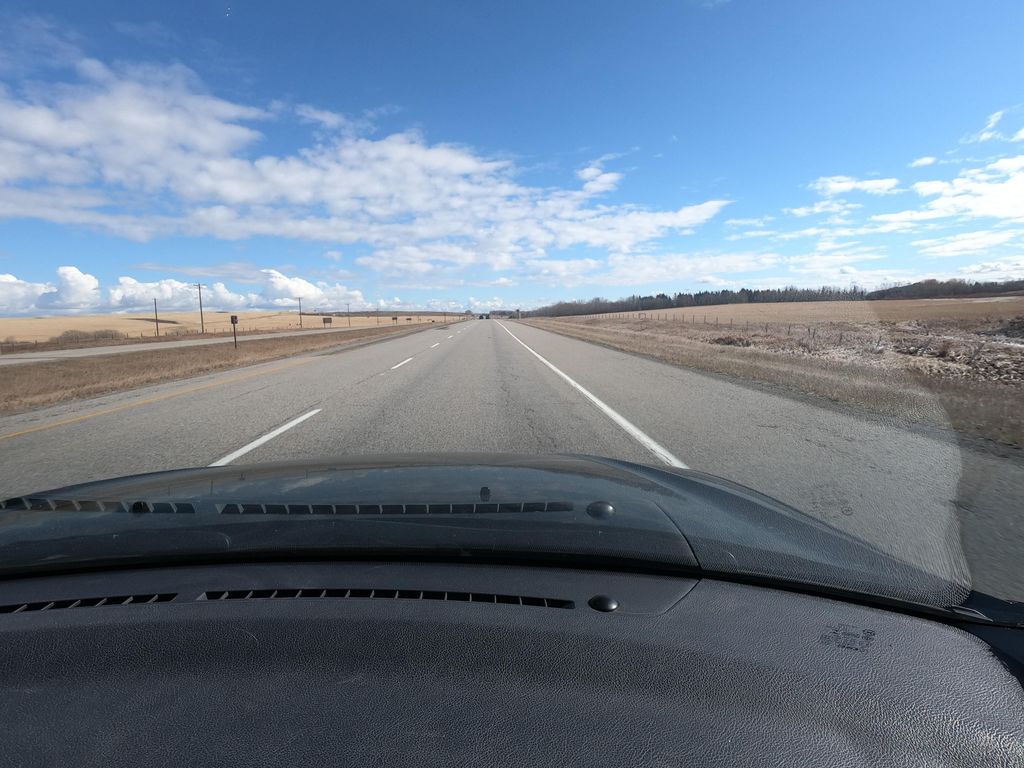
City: calgary